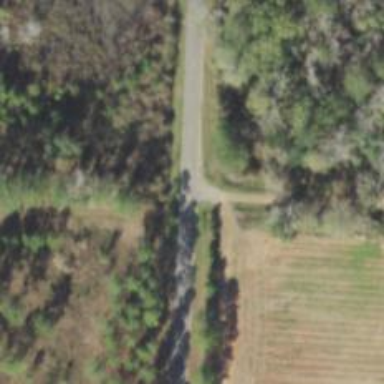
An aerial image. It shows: Unclassified road.